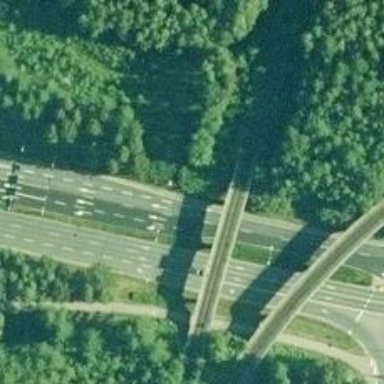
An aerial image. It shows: Disused railway spur bridge.